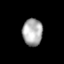
Tissue: lung
Cell type: Fibroblasts
Senescence score: 0.5693
Nuclear area (px): 532
Mean DAPI intensity: 171.639